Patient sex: M
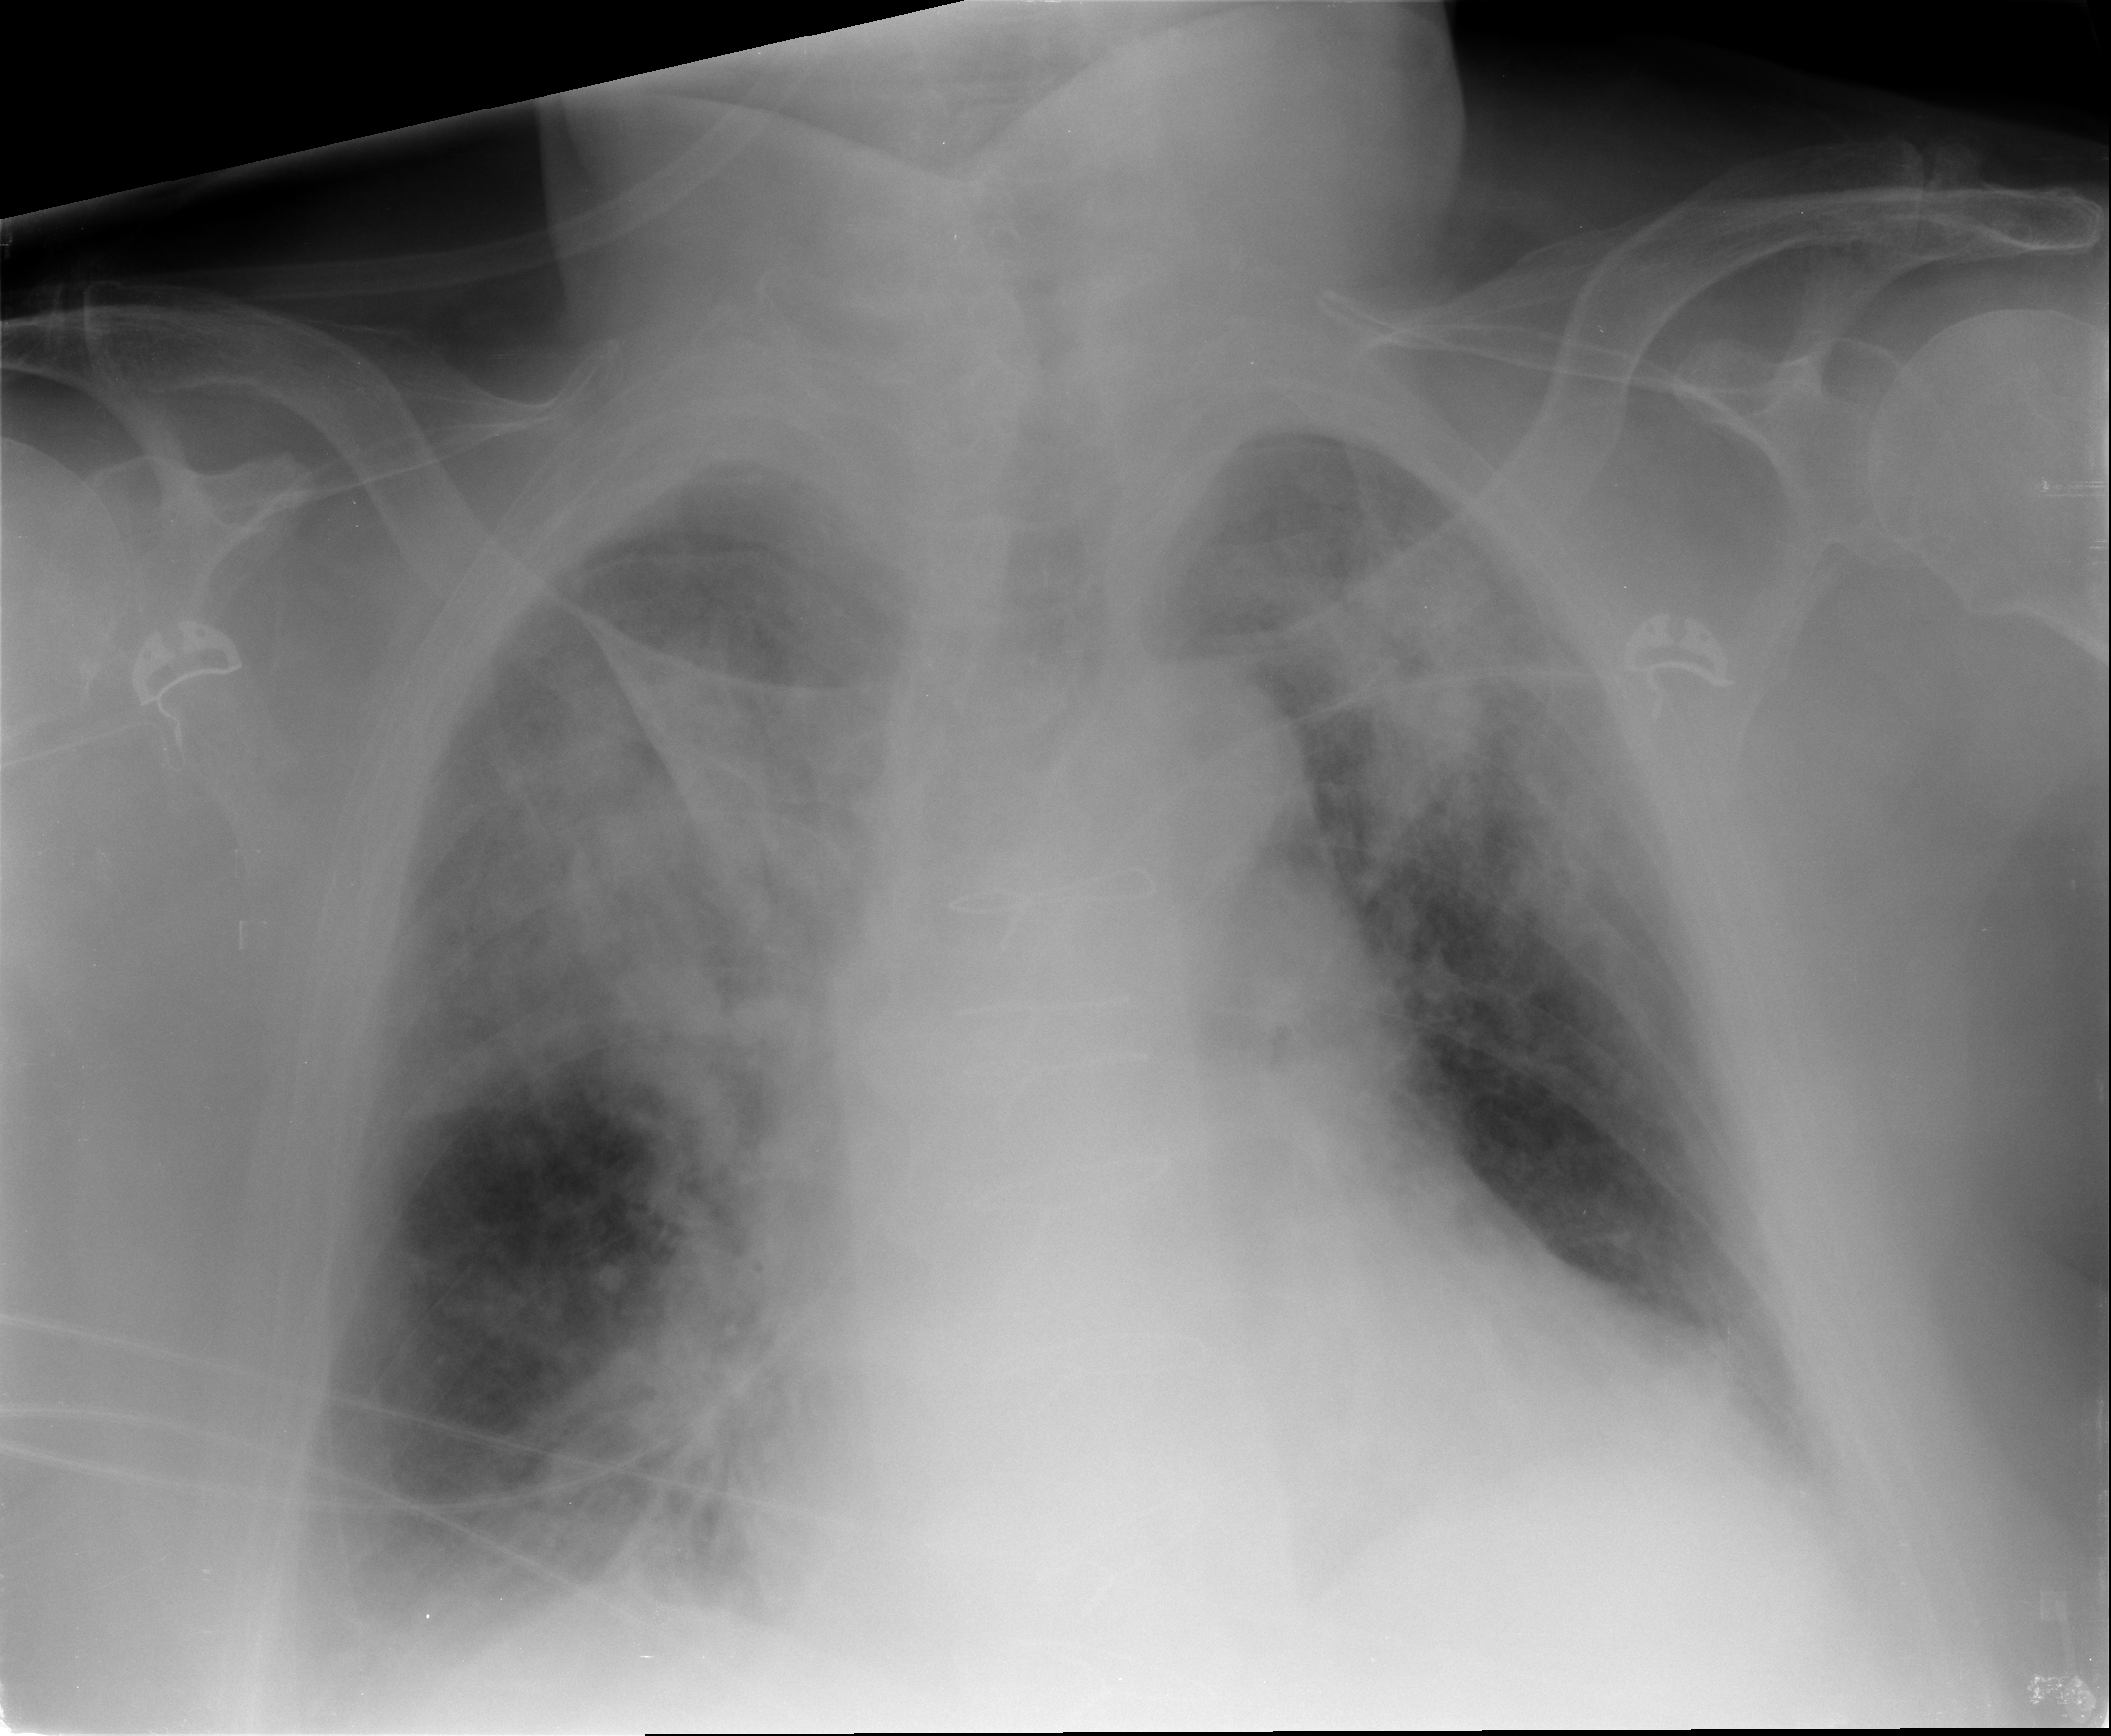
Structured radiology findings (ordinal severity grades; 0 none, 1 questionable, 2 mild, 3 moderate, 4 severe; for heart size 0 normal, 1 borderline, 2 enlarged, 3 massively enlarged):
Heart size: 3
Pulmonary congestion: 3
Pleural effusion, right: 2
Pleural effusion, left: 2
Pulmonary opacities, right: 3
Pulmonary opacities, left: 3
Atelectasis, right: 2
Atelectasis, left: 2